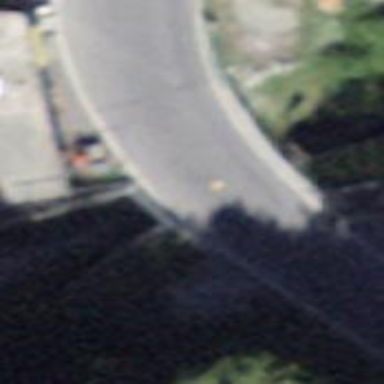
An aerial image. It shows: Tertiary road on asphalt surface crossing over bridge.